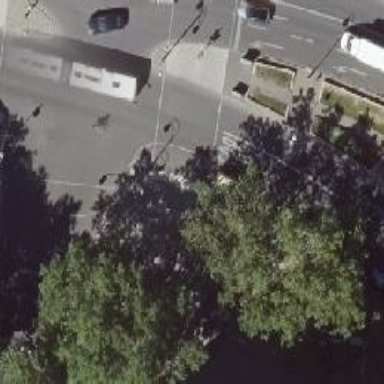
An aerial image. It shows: Road crossing with traffic signals.